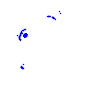
Particle: kaon